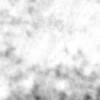
Label: no_change